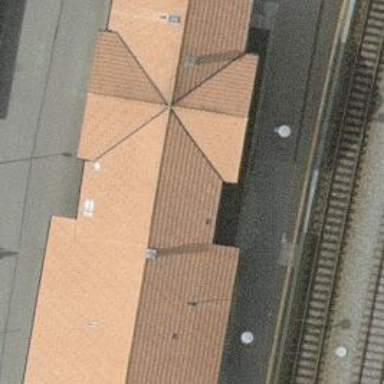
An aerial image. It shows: Railway station.